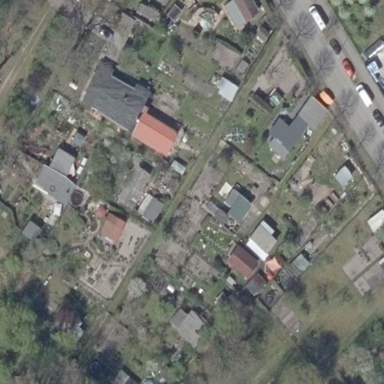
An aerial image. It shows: Area designated for allotments.